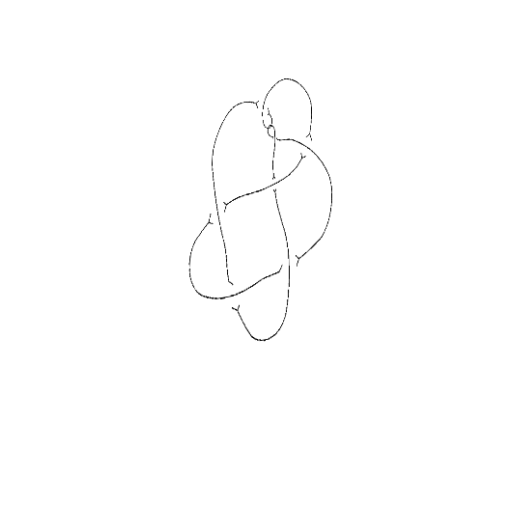
Crossing number: 9